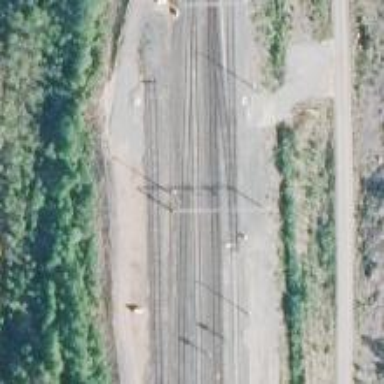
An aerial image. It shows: Electrified rail siding with contact line.